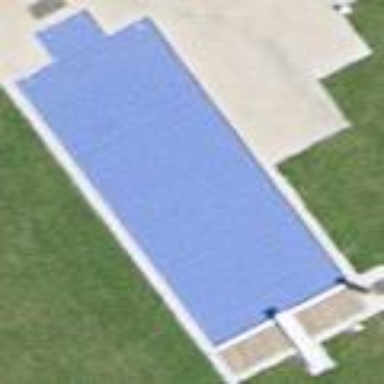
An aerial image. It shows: Swimming pool located in leisure land.